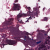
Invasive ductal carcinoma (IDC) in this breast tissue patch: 0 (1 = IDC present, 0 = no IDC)